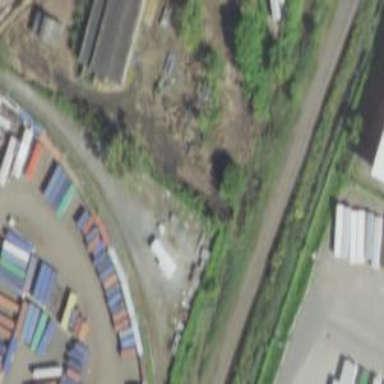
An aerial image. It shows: Disused railway spur.